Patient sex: F
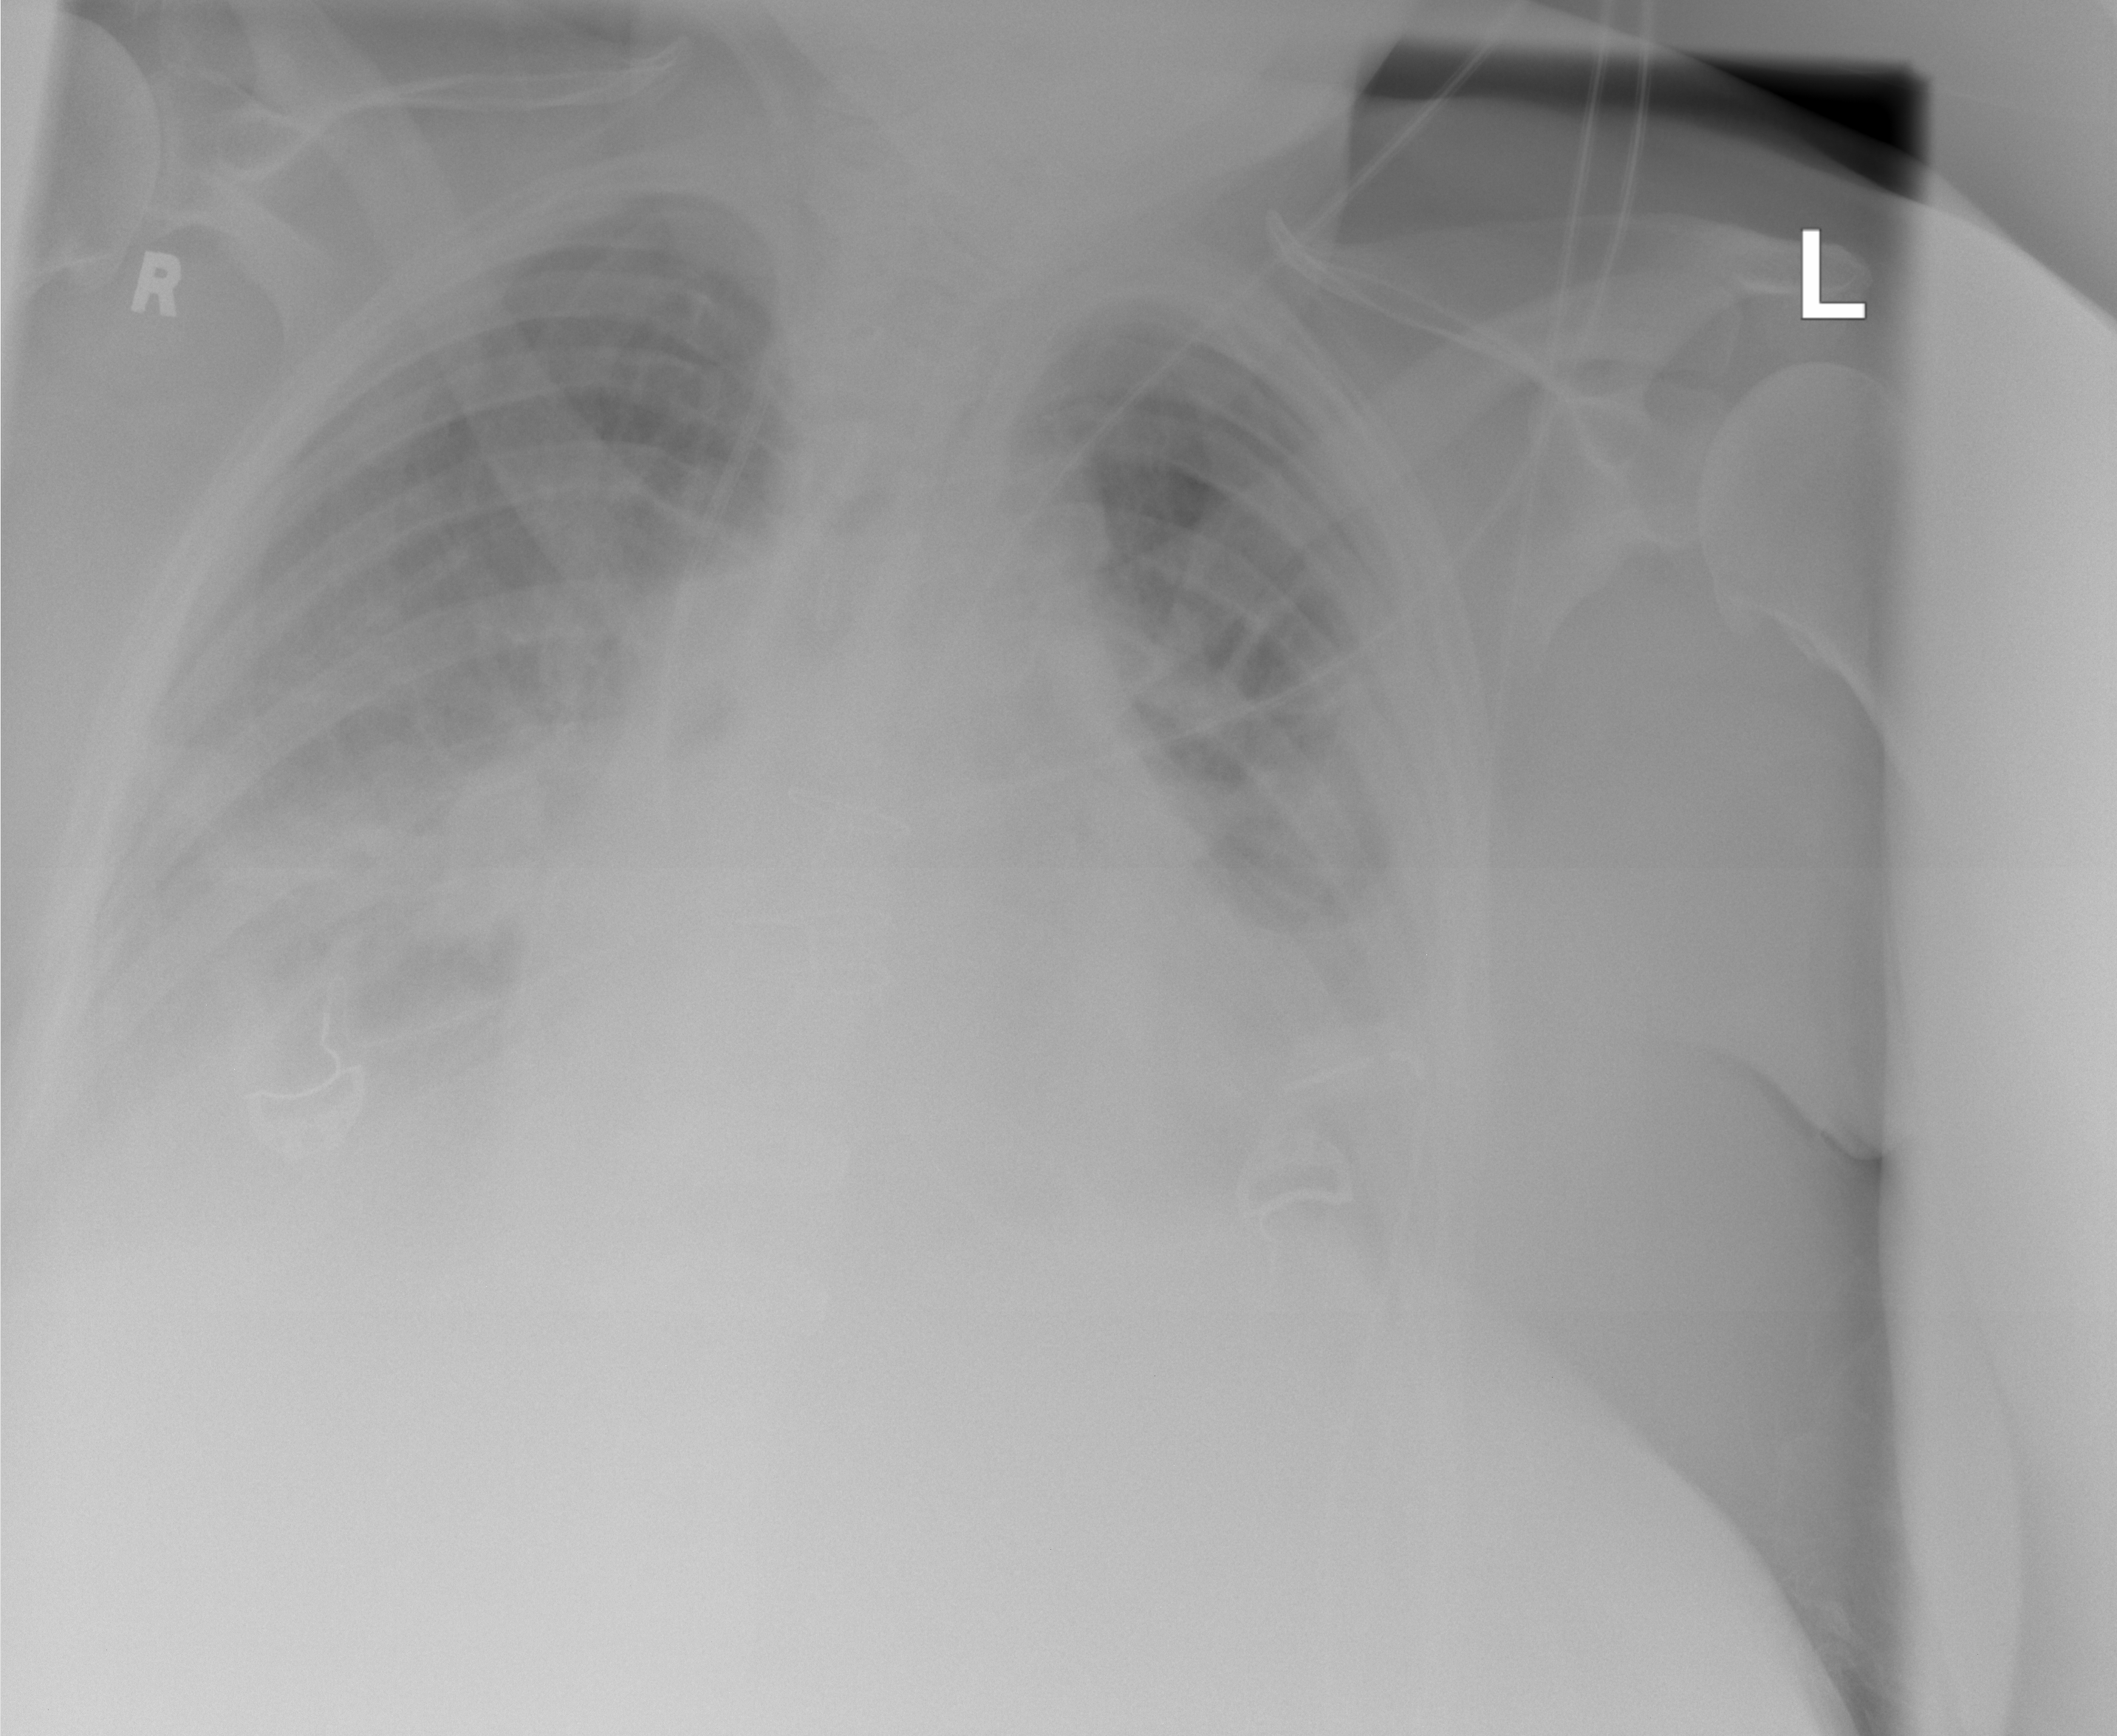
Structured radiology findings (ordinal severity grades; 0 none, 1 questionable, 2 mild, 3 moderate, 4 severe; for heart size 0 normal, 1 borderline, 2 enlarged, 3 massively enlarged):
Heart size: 2
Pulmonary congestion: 0
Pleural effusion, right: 0
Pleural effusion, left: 2
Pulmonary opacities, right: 0
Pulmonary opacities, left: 0
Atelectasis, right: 2
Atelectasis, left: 2